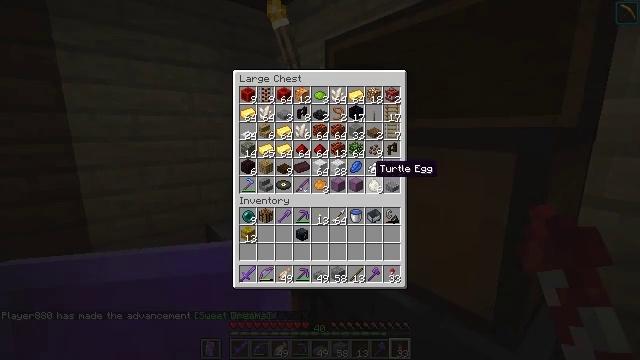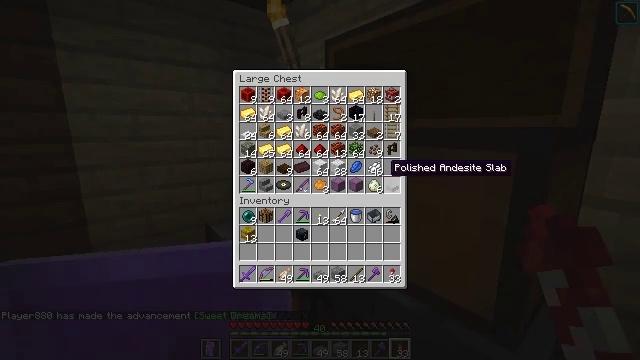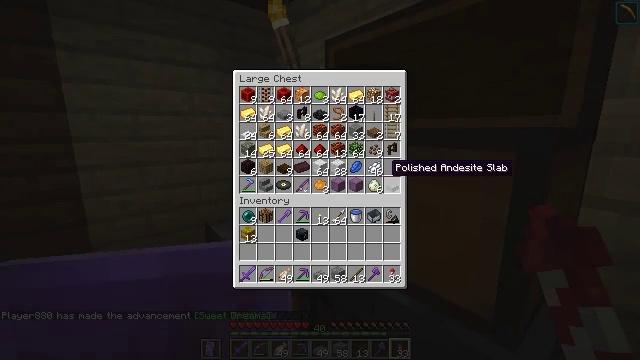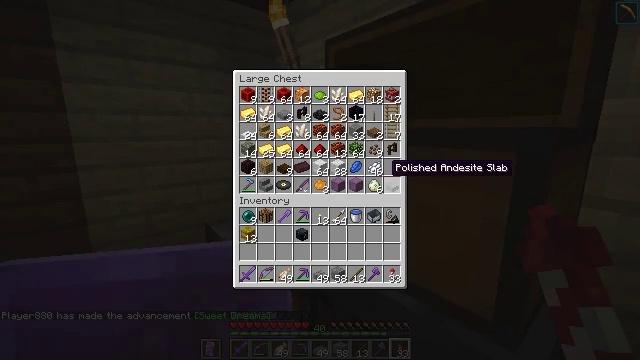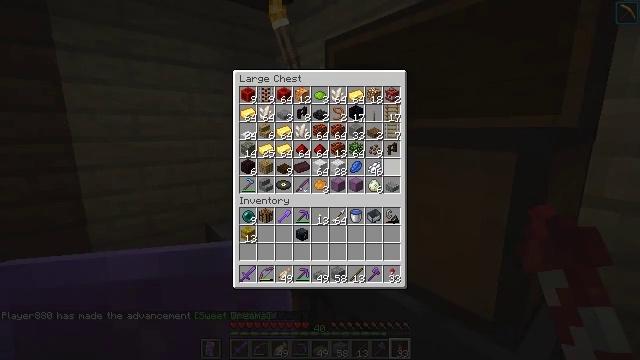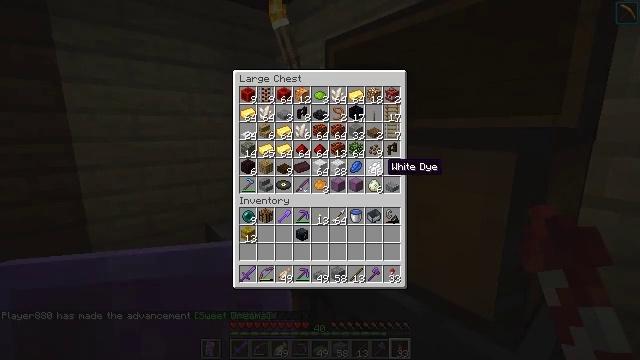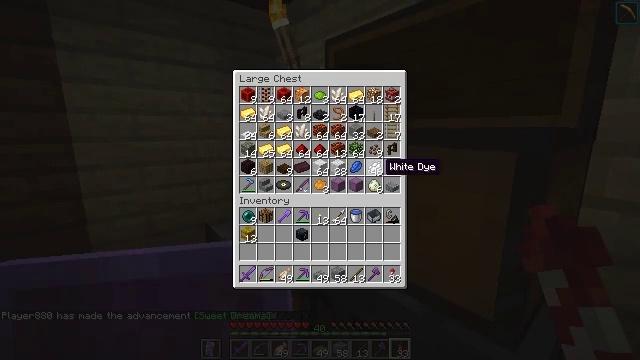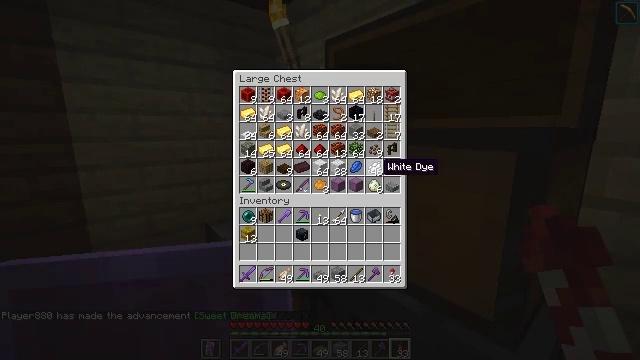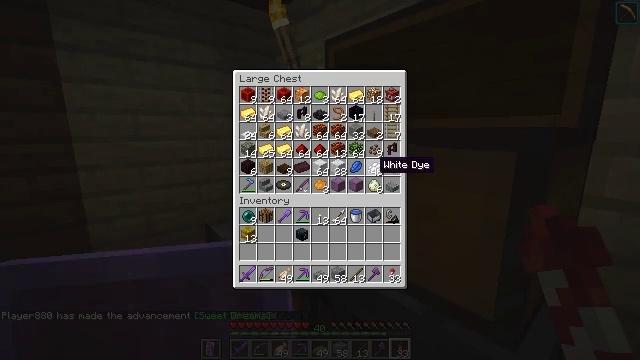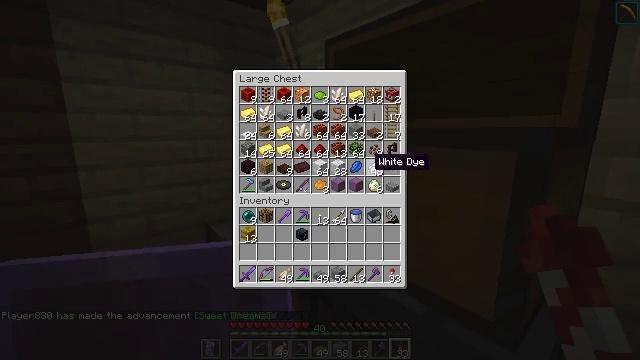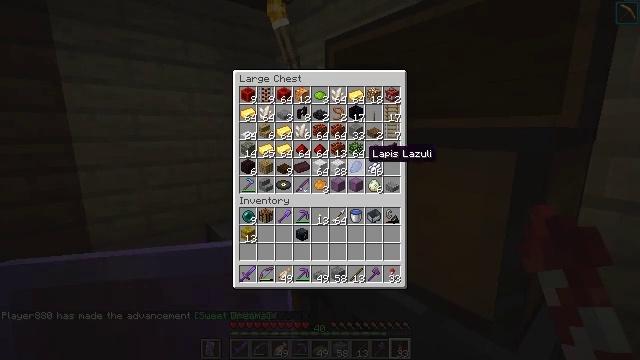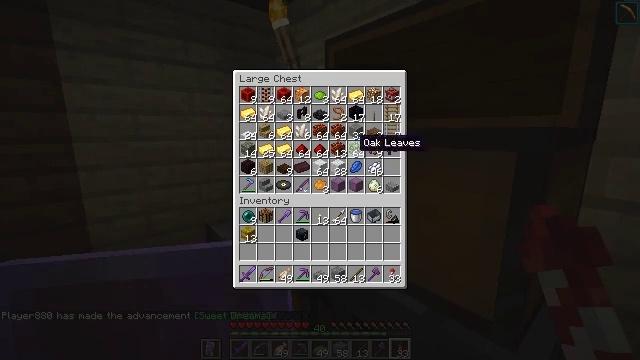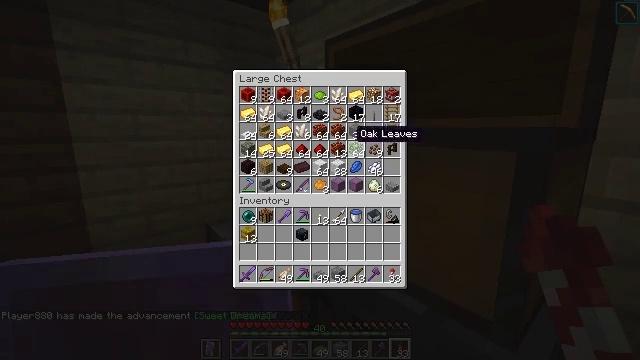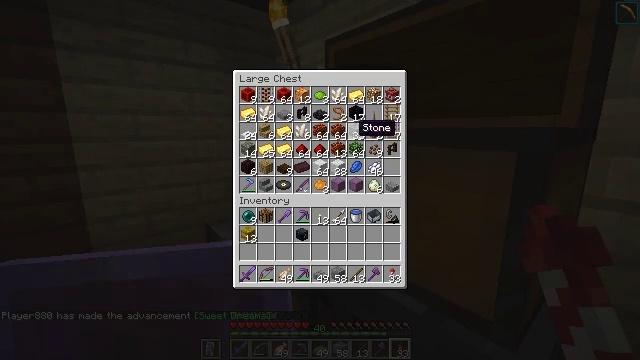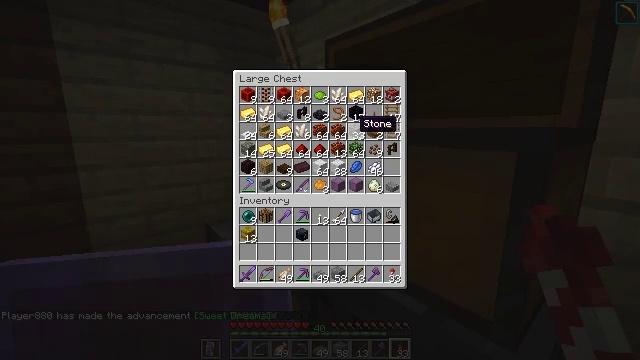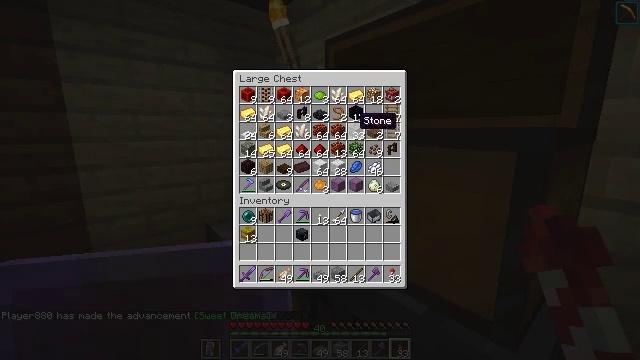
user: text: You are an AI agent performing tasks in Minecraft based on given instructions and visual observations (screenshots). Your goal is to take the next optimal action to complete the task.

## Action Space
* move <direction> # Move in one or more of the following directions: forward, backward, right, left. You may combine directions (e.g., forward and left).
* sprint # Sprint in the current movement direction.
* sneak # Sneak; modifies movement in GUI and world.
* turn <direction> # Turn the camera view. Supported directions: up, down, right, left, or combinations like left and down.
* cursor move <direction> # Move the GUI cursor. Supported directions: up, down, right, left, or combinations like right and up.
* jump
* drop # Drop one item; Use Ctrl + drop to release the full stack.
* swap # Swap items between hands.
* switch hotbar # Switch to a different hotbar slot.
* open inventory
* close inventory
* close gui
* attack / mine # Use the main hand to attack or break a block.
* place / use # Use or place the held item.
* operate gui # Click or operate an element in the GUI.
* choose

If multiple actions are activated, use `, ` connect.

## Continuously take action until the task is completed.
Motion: motion action
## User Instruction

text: Use the materials to craft a stonecutter.
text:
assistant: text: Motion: turn right
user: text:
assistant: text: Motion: no_op
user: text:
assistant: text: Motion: no_op
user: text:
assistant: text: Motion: no_op
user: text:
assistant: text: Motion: no_op
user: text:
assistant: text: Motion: no_op
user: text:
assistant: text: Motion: no_op
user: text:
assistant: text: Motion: no_op
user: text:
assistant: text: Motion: no_op
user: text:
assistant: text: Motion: turn up
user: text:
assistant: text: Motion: turn left and up
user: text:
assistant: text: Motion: turn up
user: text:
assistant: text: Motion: no_op
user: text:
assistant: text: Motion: no_op
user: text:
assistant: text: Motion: no_op
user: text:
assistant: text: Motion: no_op
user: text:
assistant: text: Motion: no_op
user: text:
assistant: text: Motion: no_op
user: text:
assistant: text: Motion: attack / mine
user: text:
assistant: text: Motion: attack / mine
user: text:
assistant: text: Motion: attack / mine
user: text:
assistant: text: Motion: no_op
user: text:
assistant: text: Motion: no_op
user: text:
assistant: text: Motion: no_op
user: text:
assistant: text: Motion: no_op
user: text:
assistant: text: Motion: turn left and down
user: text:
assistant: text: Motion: turn left and down
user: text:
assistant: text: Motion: turn down
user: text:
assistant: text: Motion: turn down
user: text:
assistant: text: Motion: no_op